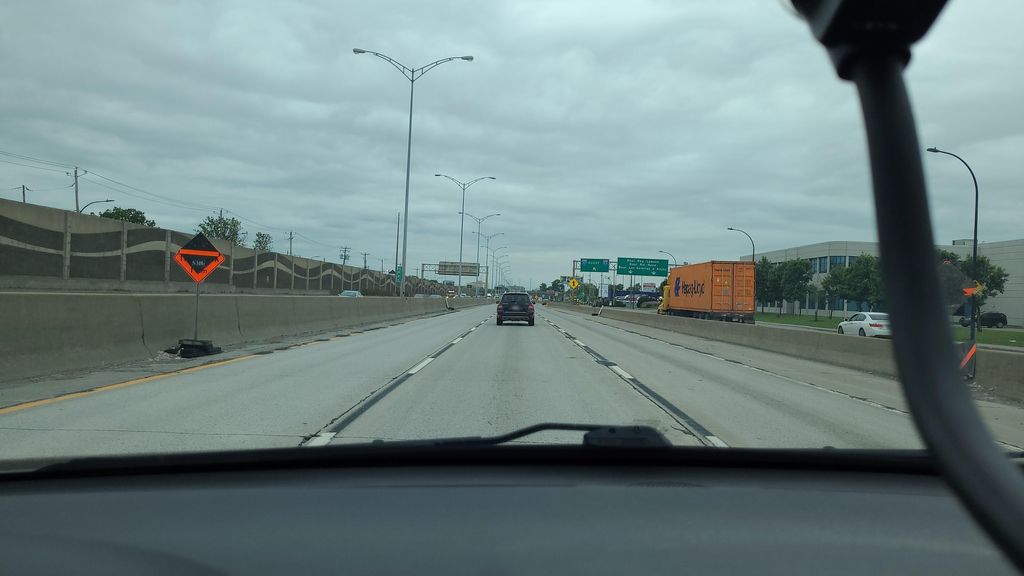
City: montreal